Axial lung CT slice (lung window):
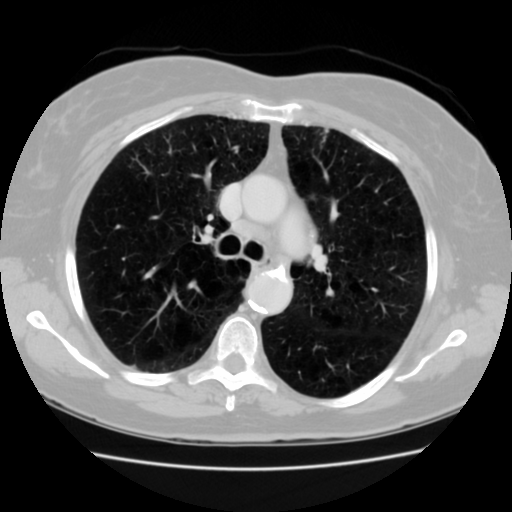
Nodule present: no